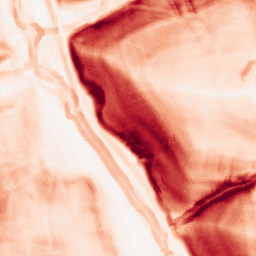
Category: morphological
Decomposition family: morphological_gradient
Decomposition parameters: size: 7
shape: square
Upsampling method: quintic
Upsampling parameters: scale: 4
Upsampling scale: 4